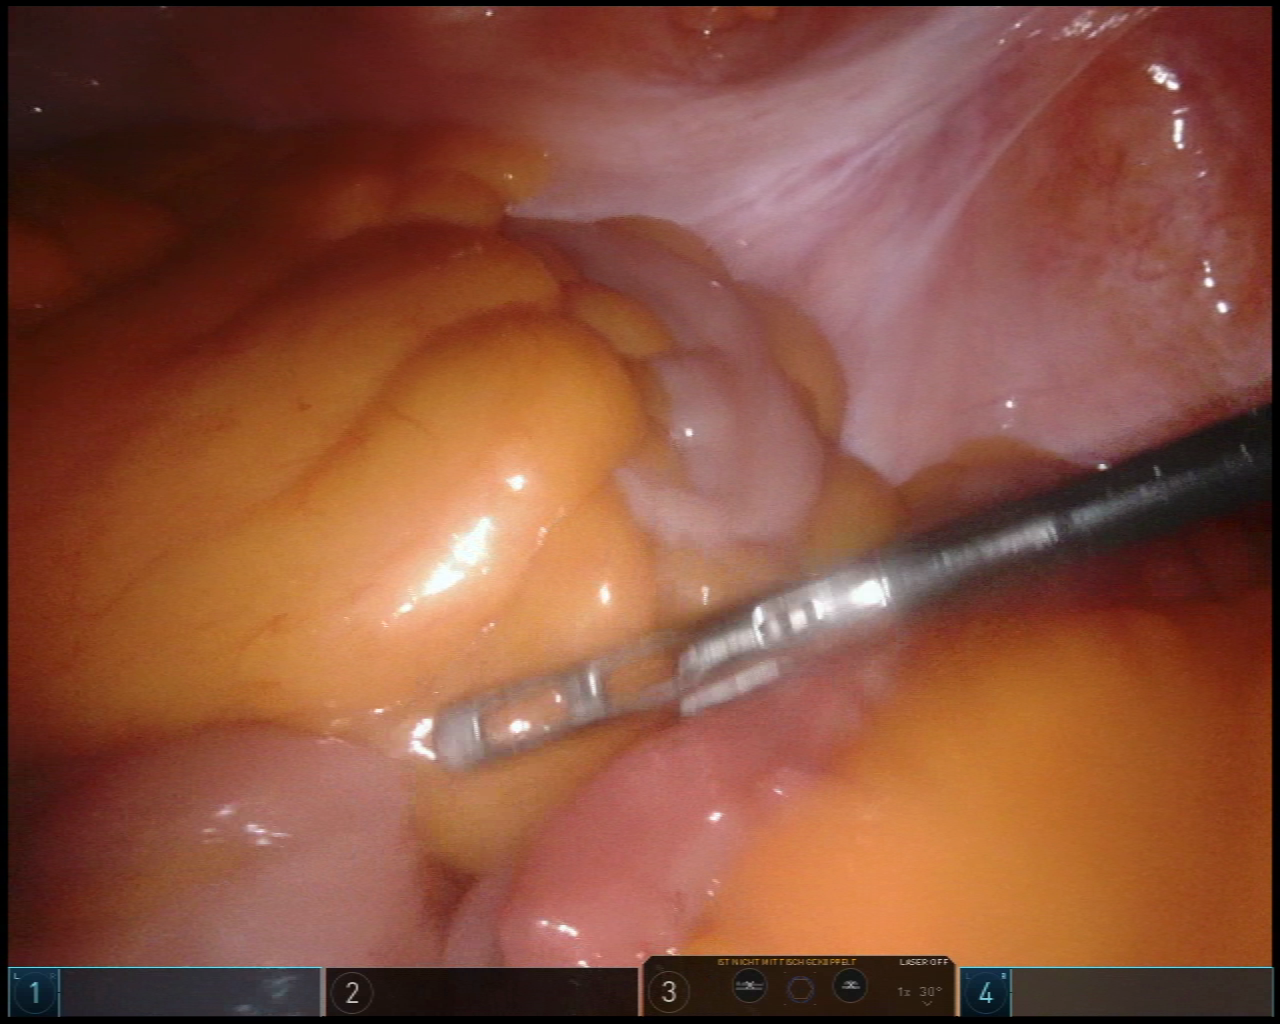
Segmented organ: small_intestine
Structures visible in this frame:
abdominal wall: yes
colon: yes
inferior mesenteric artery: no
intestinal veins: no
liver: no
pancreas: no
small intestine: yes
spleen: no
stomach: no
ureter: no
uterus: no
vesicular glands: no